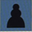
Piece: bP